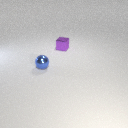
small blue metal sphere in front of small purple metal cube